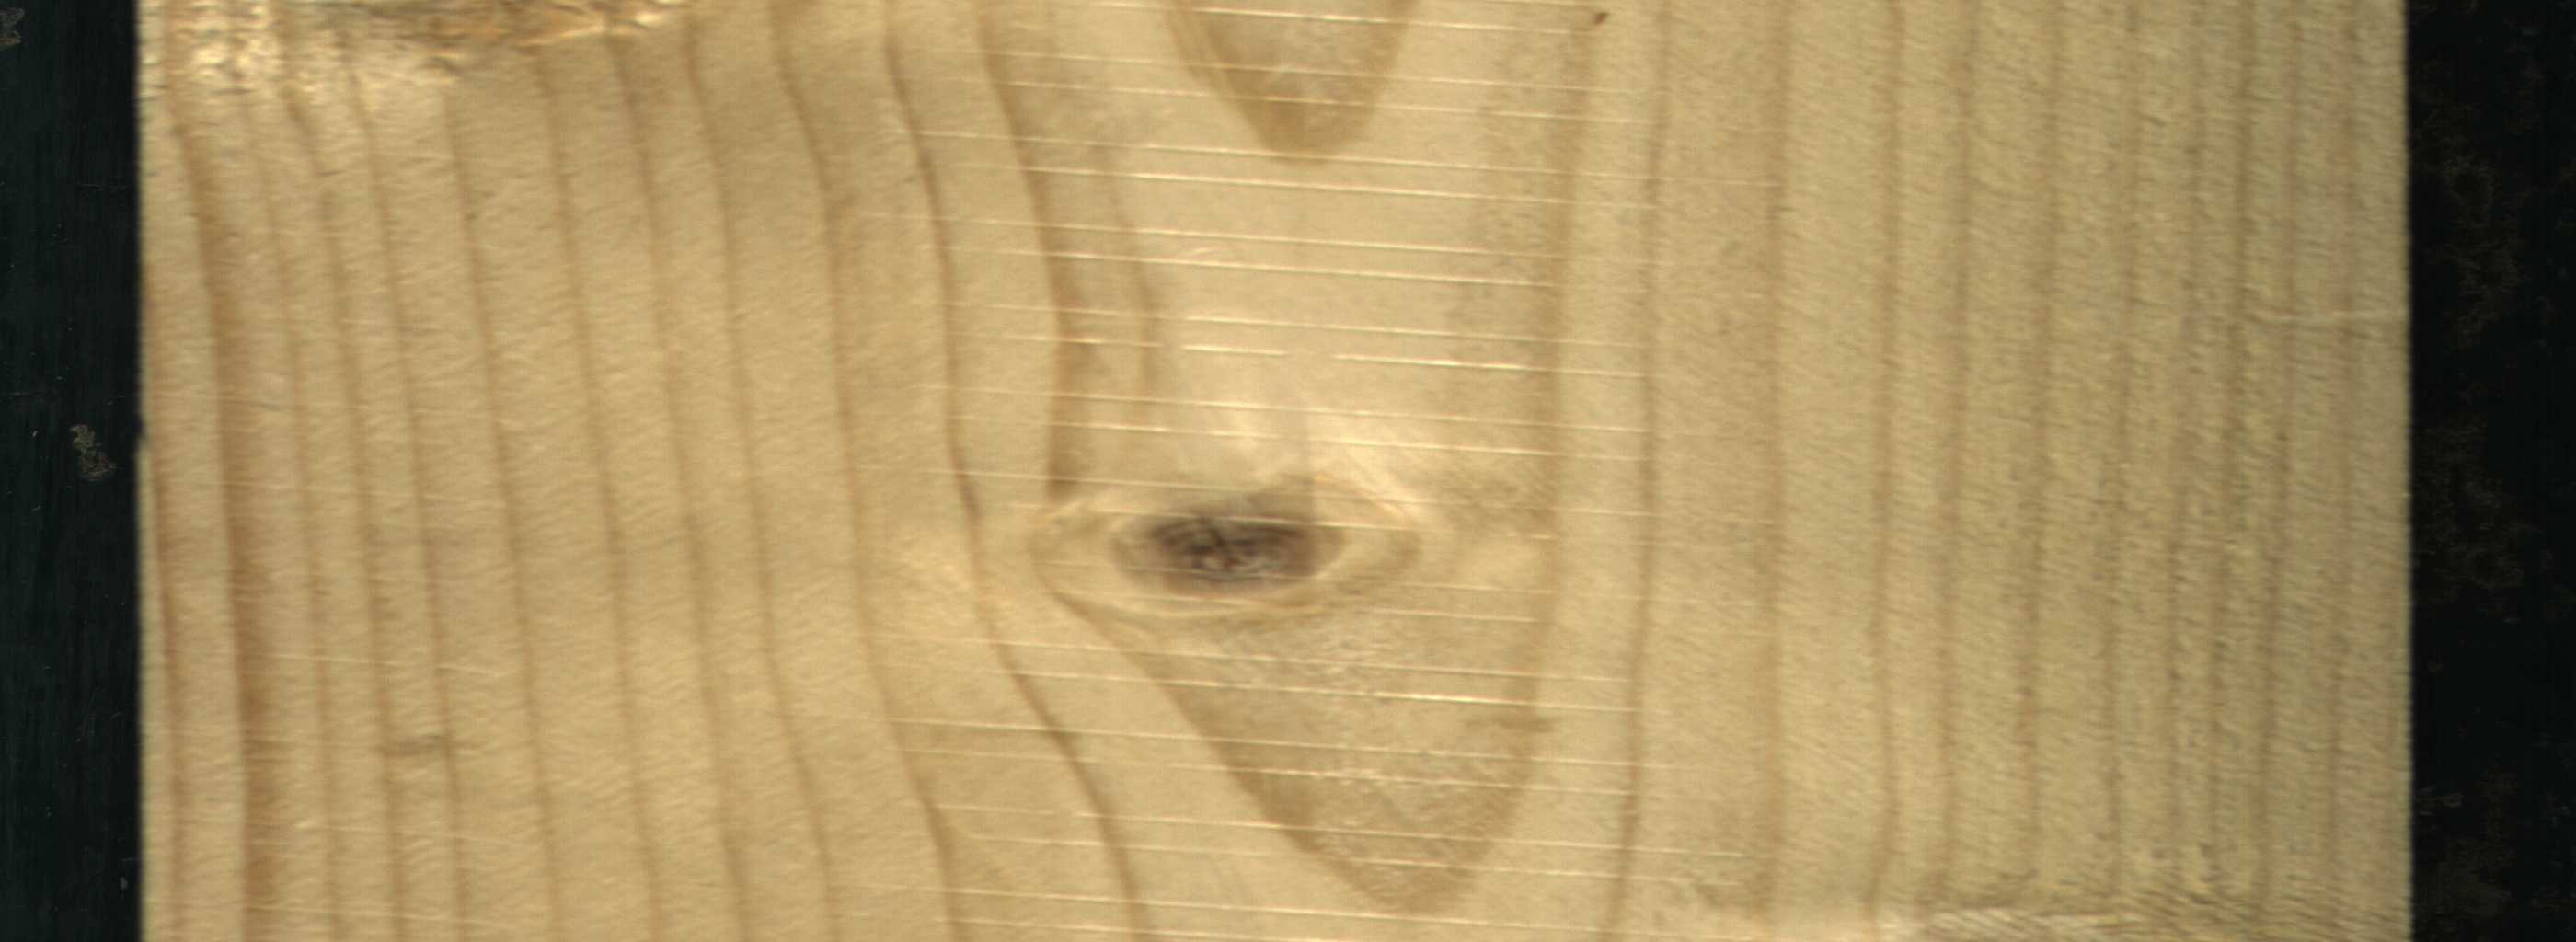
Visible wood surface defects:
Live_Knot